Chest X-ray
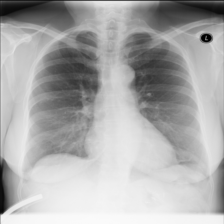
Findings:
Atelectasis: negative
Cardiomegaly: negative
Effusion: negative
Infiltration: negative
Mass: negative
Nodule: negative
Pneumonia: negative
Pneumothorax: negative
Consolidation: negative
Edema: negative
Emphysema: negative
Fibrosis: negative
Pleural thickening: negative
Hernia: negative